Question: The text in the main list of projects <URL> is disappearing when you roll over/off the text quickly.
I can't figure out why it's only happening in Safari? (Its fine in Chrome/Firefox... and even in IE9)
Thank you!
'''
function projectImageRollovers() {
$('#projects li a').mouseenter(function() {
// if($('ul#work-menu').hasClass('desktop')) {
if($(window).width() > 768) {
$(this).parent().stop().find('.project-thumb').fadeTo("fast", 0.4);
}
});
$('#projects li a').mouseleave(function() {
$(this).parent().stop().find('.project-thumb').fadeTo("fast", 0);
});
}
projectImageRollovers();
'''

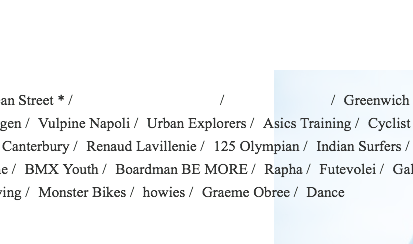
Answer: You could try plain CSS instead of Javascript:
'''
#projects li img {
opacity: 0;
-webkit-transition: opacity 0.5s;
transition: opacity 0.5s;
}
#projects li:hover img {
opacity: 0.4;
}
'''